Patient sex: M
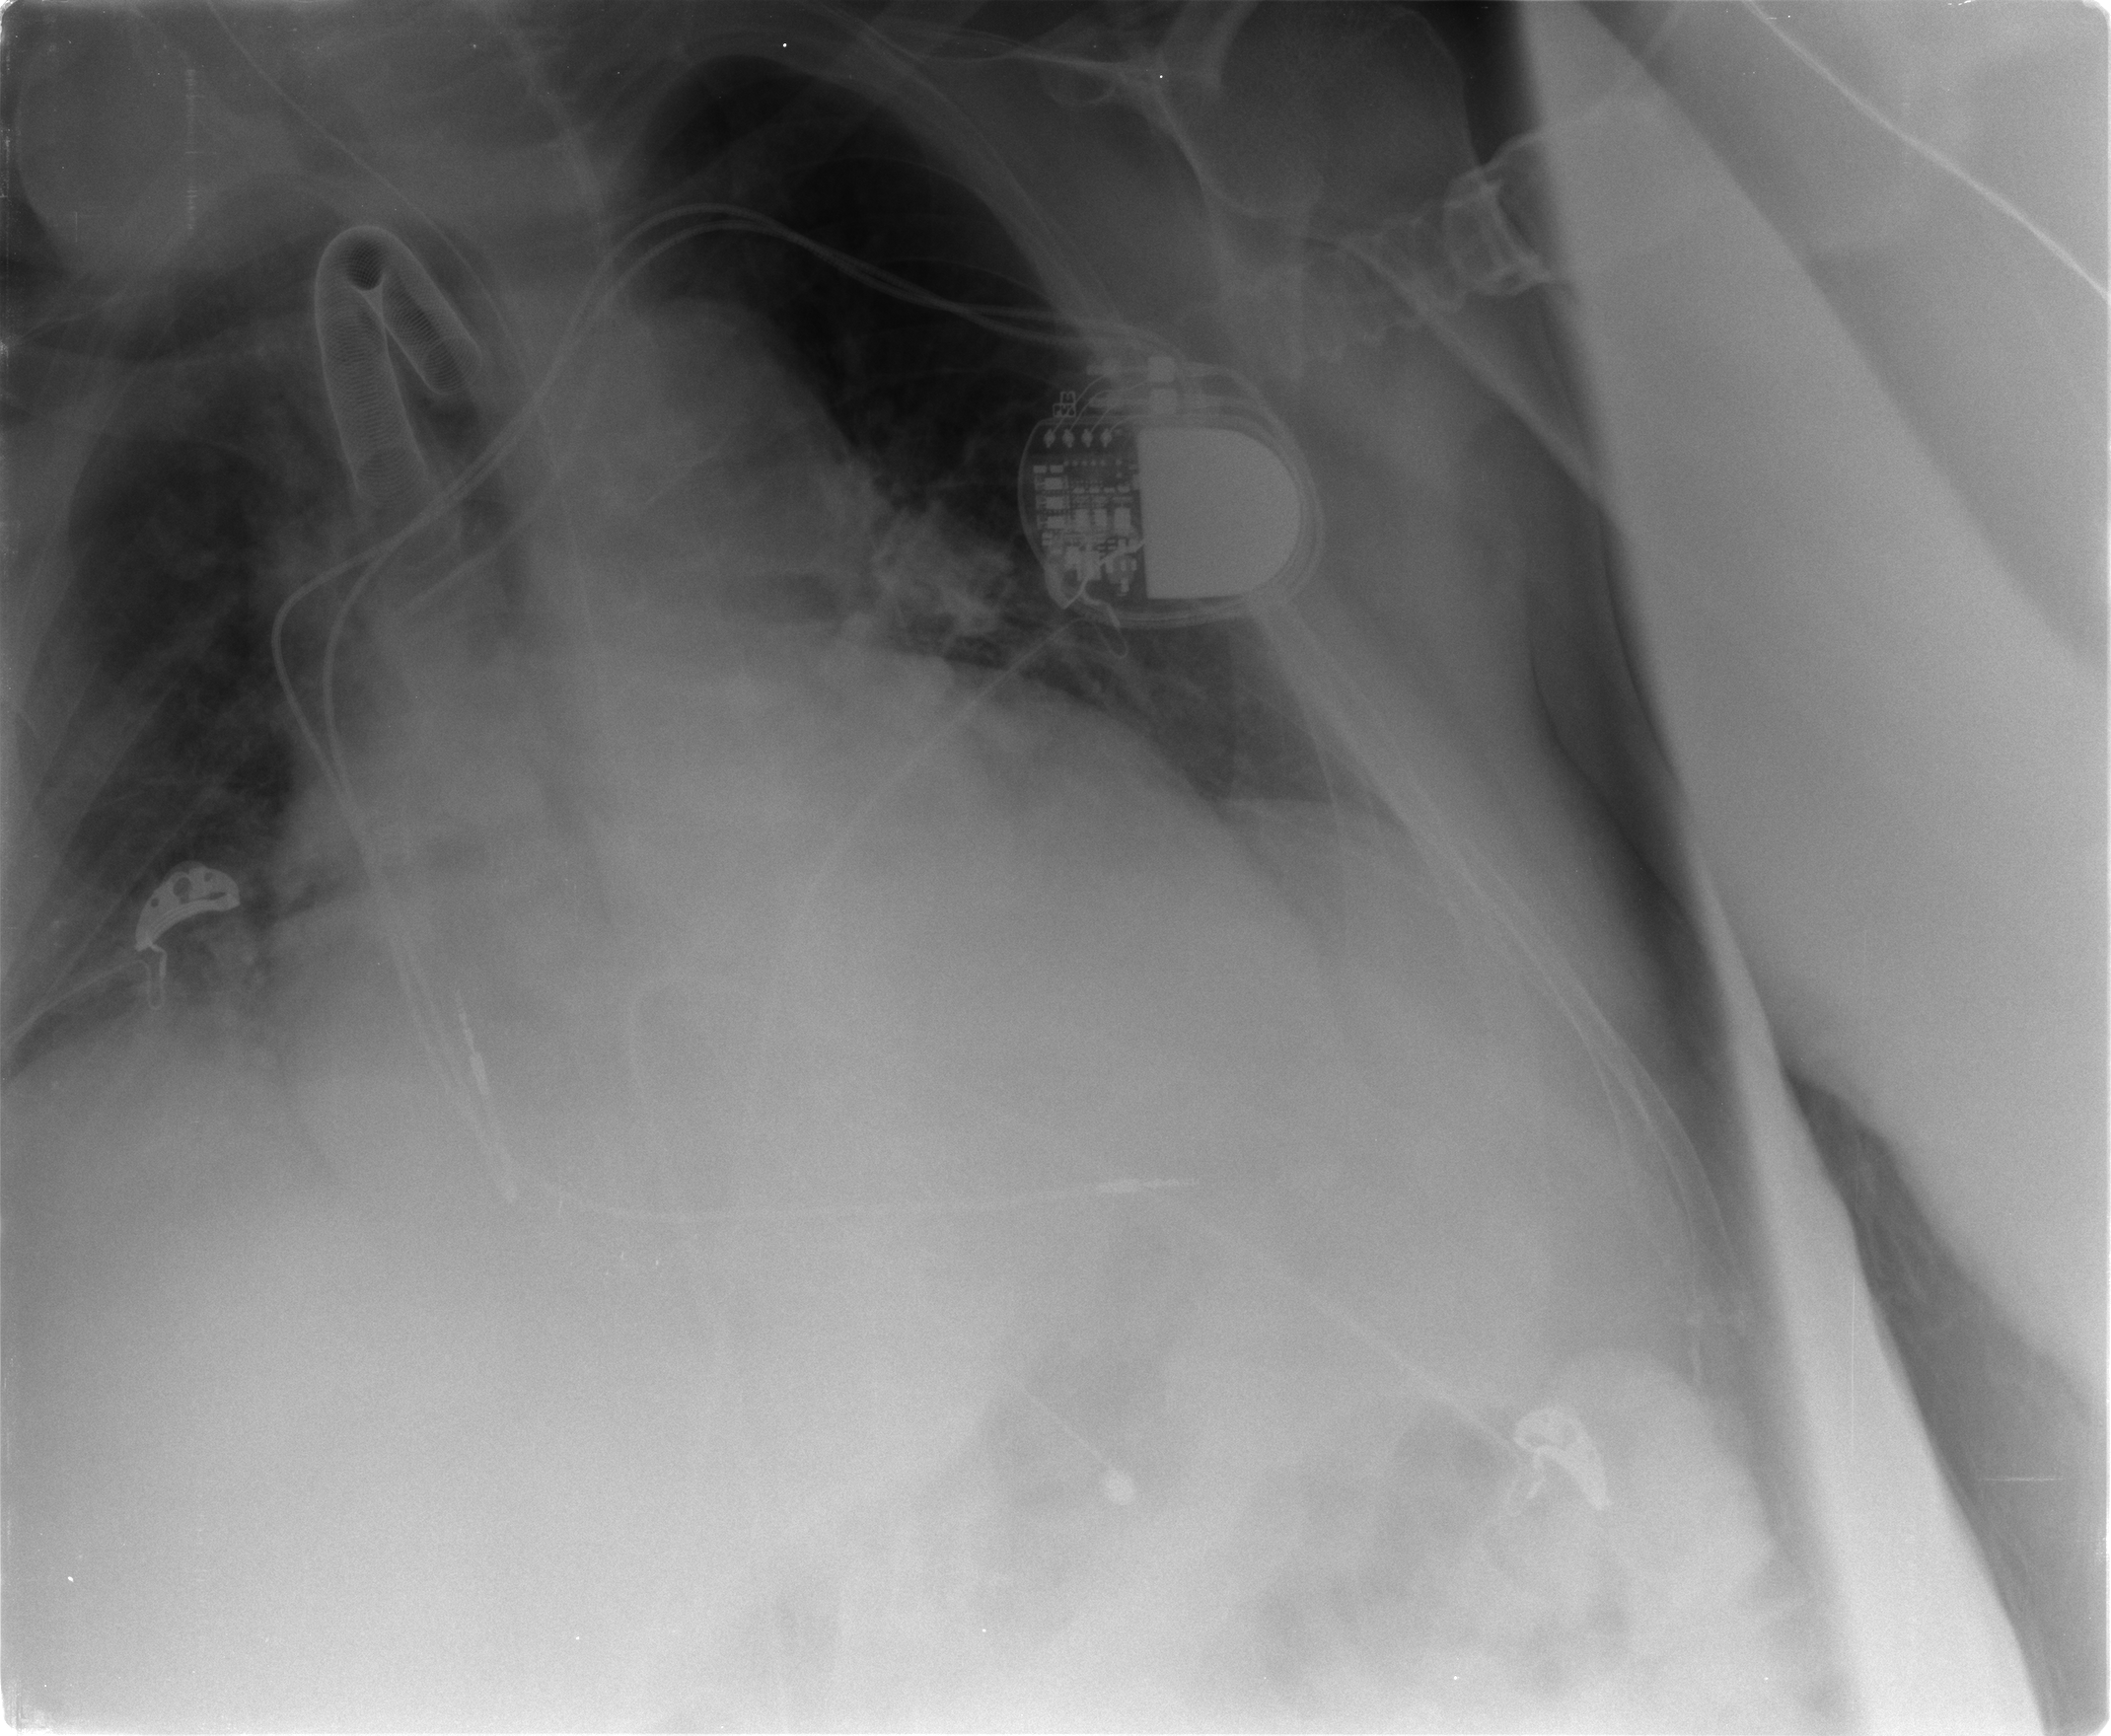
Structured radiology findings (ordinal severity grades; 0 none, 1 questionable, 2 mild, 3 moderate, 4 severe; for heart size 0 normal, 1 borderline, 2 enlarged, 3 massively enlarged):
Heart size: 2
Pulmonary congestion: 1
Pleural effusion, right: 1
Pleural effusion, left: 1
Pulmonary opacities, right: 2
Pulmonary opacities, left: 0
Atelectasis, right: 2
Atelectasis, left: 2